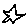
Label: star